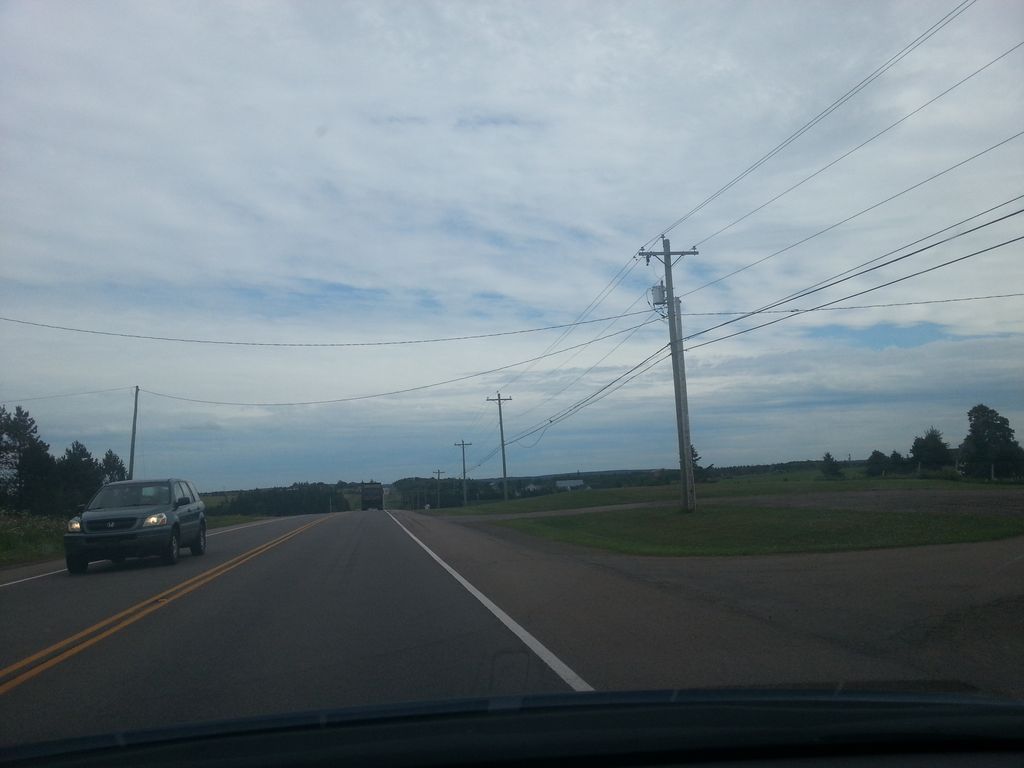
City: charlottetown